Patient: sex M, age 45
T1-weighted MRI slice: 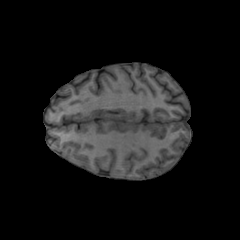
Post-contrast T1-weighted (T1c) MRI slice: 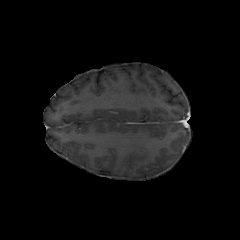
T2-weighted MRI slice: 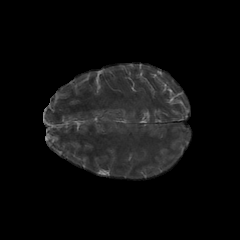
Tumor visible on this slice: no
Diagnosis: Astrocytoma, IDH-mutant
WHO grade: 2